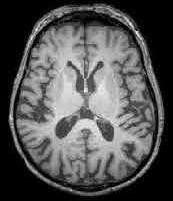
Label: notumor